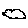
Label: cloud